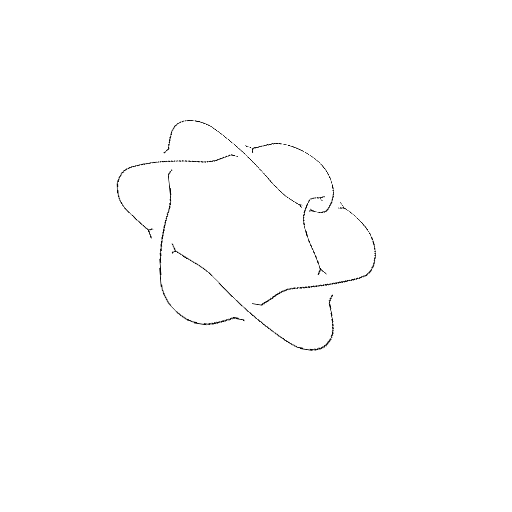
Crossing number: 7